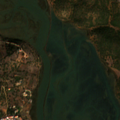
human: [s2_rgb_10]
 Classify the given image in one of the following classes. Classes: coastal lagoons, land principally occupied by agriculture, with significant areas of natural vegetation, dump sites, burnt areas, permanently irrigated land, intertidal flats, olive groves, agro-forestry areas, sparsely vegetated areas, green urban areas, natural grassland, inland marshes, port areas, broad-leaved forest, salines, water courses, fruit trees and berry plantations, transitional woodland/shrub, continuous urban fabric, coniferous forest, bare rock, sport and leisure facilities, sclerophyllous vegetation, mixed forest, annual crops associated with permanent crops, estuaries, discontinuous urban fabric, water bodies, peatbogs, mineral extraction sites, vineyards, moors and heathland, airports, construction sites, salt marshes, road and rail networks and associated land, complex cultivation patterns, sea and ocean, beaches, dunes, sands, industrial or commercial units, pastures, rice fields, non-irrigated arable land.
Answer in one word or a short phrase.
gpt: discontinuous urban fabric, annual crops associated with permanent crops, sclerophyllous vegetation, salt marshes, estuaries